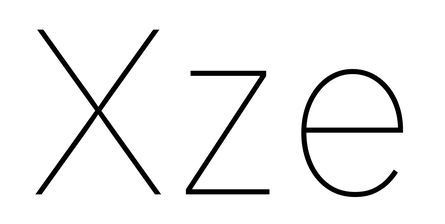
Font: Inter_Thin